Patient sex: M
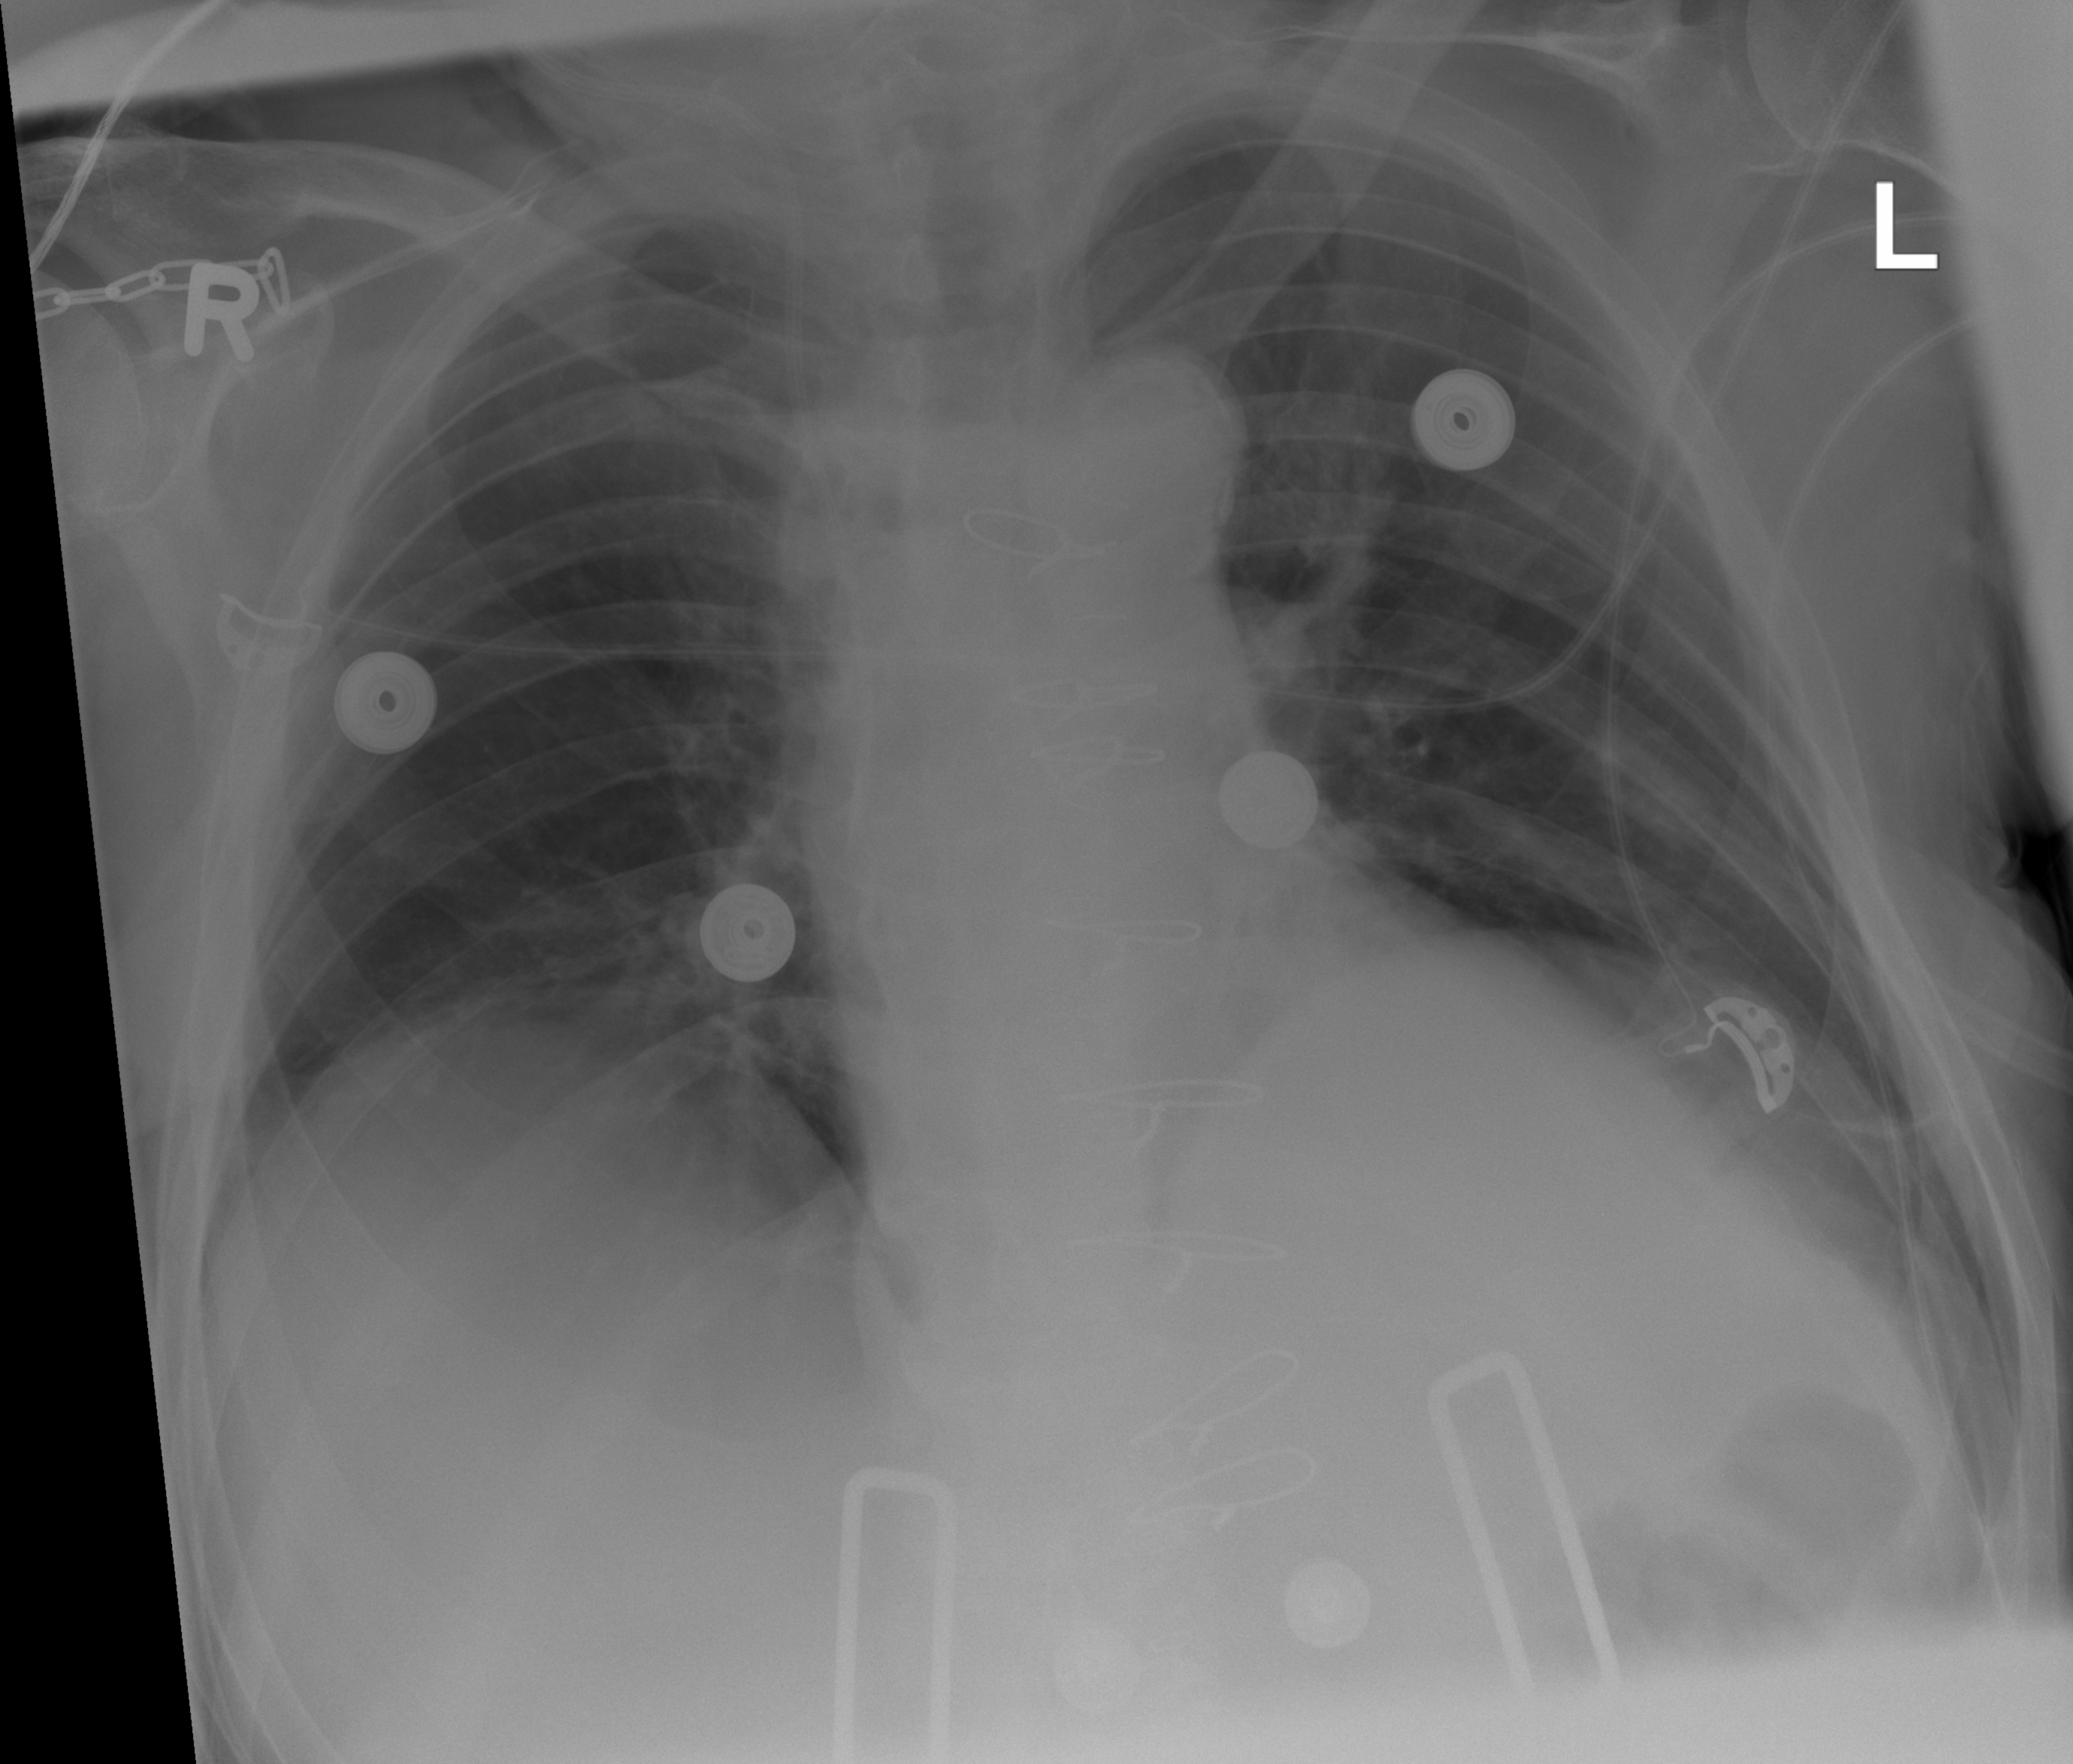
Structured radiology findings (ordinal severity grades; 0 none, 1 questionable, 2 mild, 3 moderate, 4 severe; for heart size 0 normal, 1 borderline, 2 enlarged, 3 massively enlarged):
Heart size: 2
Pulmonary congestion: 0
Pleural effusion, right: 2
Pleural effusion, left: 2
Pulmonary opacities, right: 0
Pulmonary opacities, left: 0
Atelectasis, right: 2
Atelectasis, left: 2